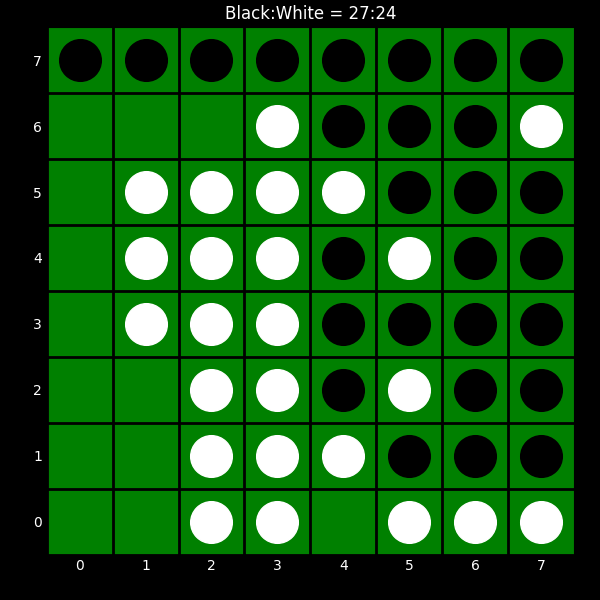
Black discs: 27
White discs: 24